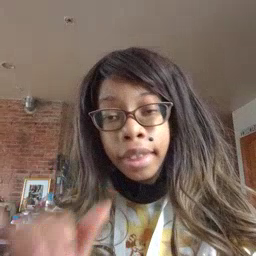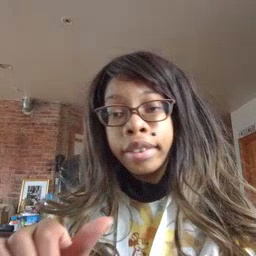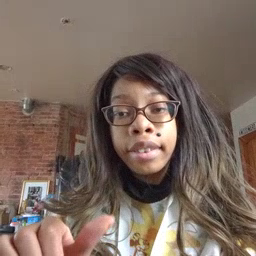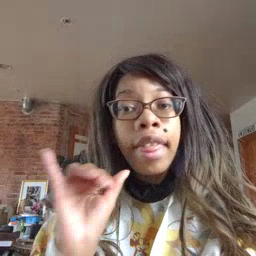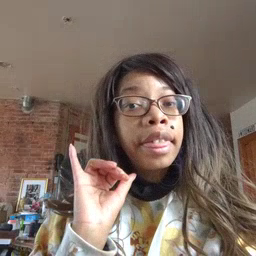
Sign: that